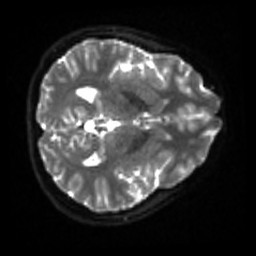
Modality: sbref
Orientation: axial
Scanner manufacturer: siemens
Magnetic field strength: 3 T
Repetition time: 4 s
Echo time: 0.0594 s